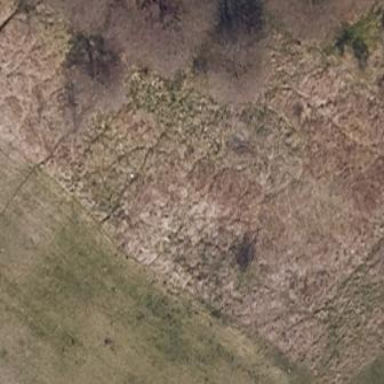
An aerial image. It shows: Wetland area characterized by wet meadow.